Question: I have this small image and i want to repeat so that it looks like a shadow on top of my div that it's like a cookies notification. How can i position it on top of my div cookieConsent like a shadow on the top?
THE IMAGE:
'''
#cookieConsent {
width: 100%;
background-color: #474540F2;
position: fixed;
bottom: 0;
left: 0;
right: 0;
display: none;
z-index: 9999;
}
.cookieContainer {
padding: 16px;
display: flex;
align-items: center;
justify-content: center;
gap: 16px;
font-size: 12px;
}
.cookieConsent-txt {
color: #FFFFFF;
width: calc (100% - 101px);
margin: 0;
}
#cookieConsent a.cookieConsentOK {
width: 85px;
height: 56px;
background: #FFFFFF;
display: inline-block;
padding: 0 20px;
display: flex;
align-items: center;
justify-content: center;
}
'''
'''
<div id="cookieConsent">
<div class="cookieContainer">
<p class="cookieConsent-txt">
This site uses cookies
</p>
<a class="cookieConsentOK">Aceitar Cookies</a>
</div>
</div>
'''
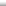
Answer: You don't need to use an image for this, you can use the 'box-shadow' properties and negative values - specifically the 'y' and 'spread' properties.
'''
#cookieConsent {
width: 100%;
background-color: #474540F2;
position: fixed;
bottom: 50px;
left: 0;
right: 0;
z-index: 9999;
box-shadow: 0px -4px 10px -2px rgb(0, 0, 0,0.4);
}
.cookieContainer {
padding: 16px;
display: flex;
align-items: center;
justify-content: center;
gap: 16px;
font-size: 12px;
}
.cookieConsent-txt {
color: #FFFFFF;
width: calc (100% - 101px);
margin: 0;
}
#cookieConsent a.cookieConsentOK {
width: 85px;
height: 56px;
background: #FFFFFF;
display: inline-block;
padding: 0 20px;
display: flex;
align-items: center;
justify-content: center;
}
'''
'''
<div id="cookieConsent">
<div class="cookieContainer">
<p class="cookieConsent-txt">
This site uses cookies
</p>
<a class="cookieConsentOK">Aceitar Cookies</a>
</div>
</div>
'''
If you need to use an image, set the image as a background on a pseudo element:
'''
#cookieConsent::before {
content: '';
display: block;
background-image: url(https://via.placeholder.com/10);
background-repeat: repeat-x;
width: 100%;
height: 10px;
position: absolute;
left: 0;
top: -10px;
}
'''
'''
#cookieConsent {
width: 100%;
background-color: #474540F2;
position: fixed;
bottom: 50px;
left: 0;
right: 0;
z-index: 9999;
}
#cookieConsent::before {
content: '';
display: block;
background-image: url(https://via.placeholder.com/10);
background-repeat: repeat-x;
width: 100%;
height: 10px;
position: absolute;
left: 0;
top: -10px;
}
.cookieContainer {
padding: 16px;
display: flex;
align-items: center;
justify-content: center;
gap: 16px;
font-size: 12px;
}
.cookieConsent-txt {
color: #FFFFFF;
width: calc (100% - 101px);
margin: 0;
}
#cookieConsent a.cookieConsentOK {
width: 85px;
height: 56px;
background: #FFFFFF;
display: inline-block;
padding: 0 20px;
display: flex;
align-items: center;
justify-content: center;
}
'''
'''
<div id="cookieConsent">
<div class="cookieContainer">
<p class="cookieConsent-txt">
This site uses cookies
</p>
<a class="cookieConsentOK">Aceitar Cookies</a>
</div>
</div>
'''